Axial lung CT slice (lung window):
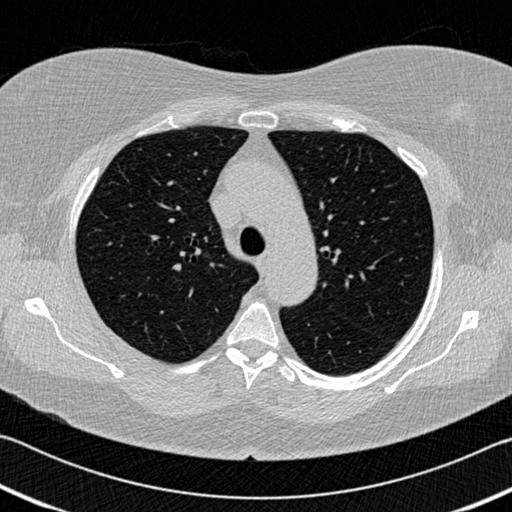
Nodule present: no